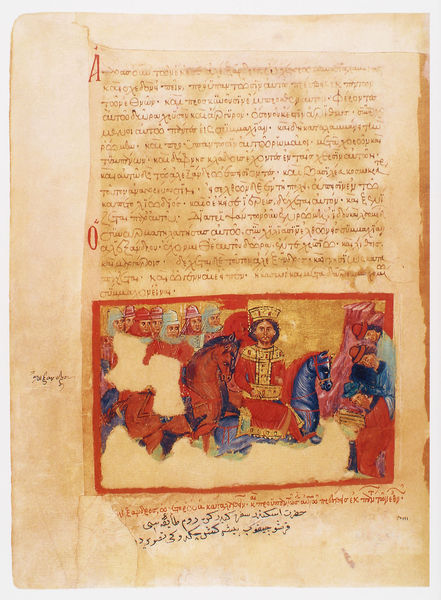
Titel: Der griechische Alexanderroman
Institution: Venedig, Hellenic Institute Codex Gr. 5
Schlagwörter: mann, gelb, grün, hut, rot, rahmen, bild, gold, krone, pferde, reiter, zaumzeug, schrift, könig, robe, buch, seite, text, ritter, helme, arabisch, handschrift, lateinisch, buchmalerei, alexander